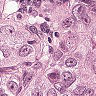
Metastatic tissue present: yes